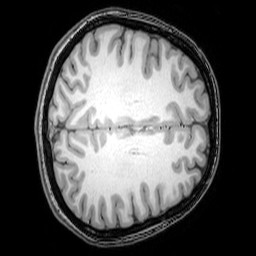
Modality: T1w
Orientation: axial
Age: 24
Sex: female
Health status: healthy
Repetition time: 0.081 s
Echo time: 0.037 s